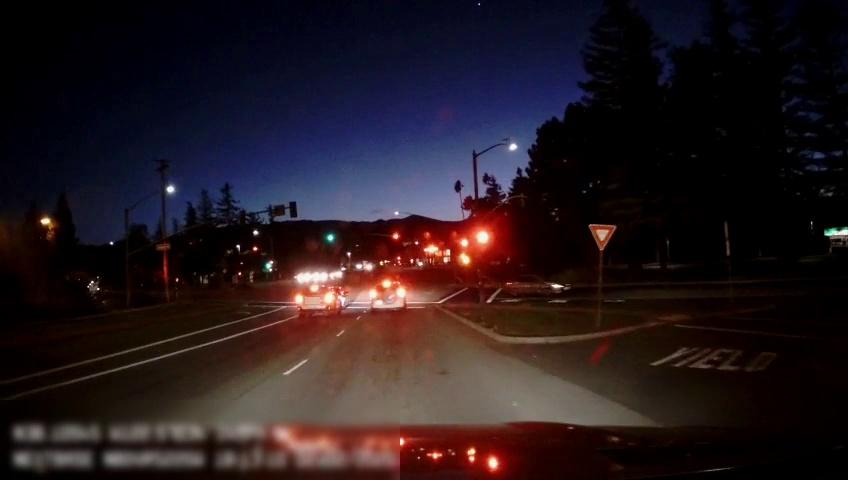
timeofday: Night
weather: Other
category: Drivable Space
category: Vehicles | Car
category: Vehicles | SUV
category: Vehicles | Car
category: Vehicles | SUV
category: Lanes | Current Lane
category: Lanes | Alternate Lane
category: Lanes | Alternate Lane
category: Lanes | Alternate Lane
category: Traffic | Lights
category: Traffic | Signs
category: Traffic | Signs
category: Traffic | Lights
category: Traffic | Lights
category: Traffic | Lights
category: Traffic | Lights
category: Traffic | Lights